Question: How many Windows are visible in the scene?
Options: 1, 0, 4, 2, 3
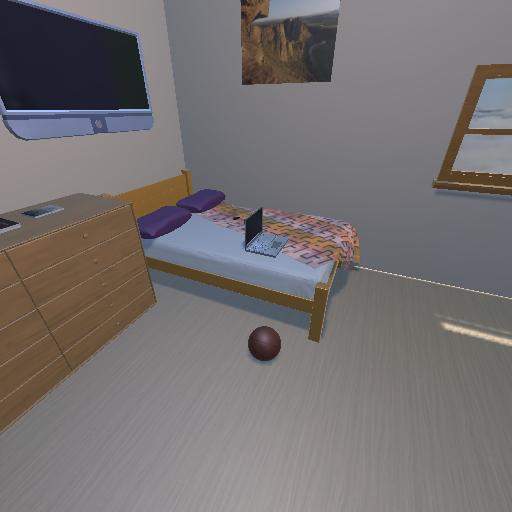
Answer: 1